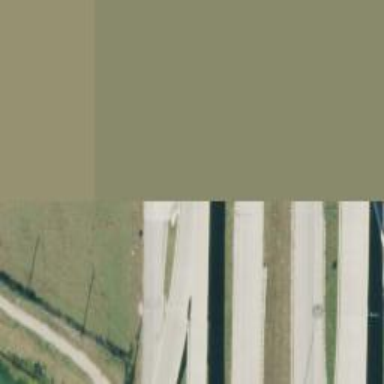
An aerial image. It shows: Motorway junction.